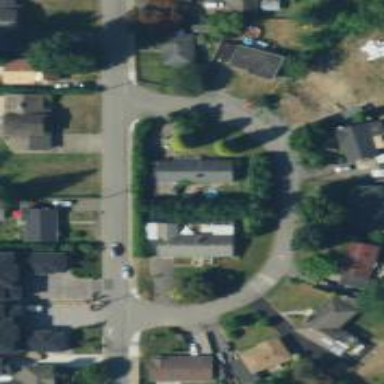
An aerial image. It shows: Detached building.